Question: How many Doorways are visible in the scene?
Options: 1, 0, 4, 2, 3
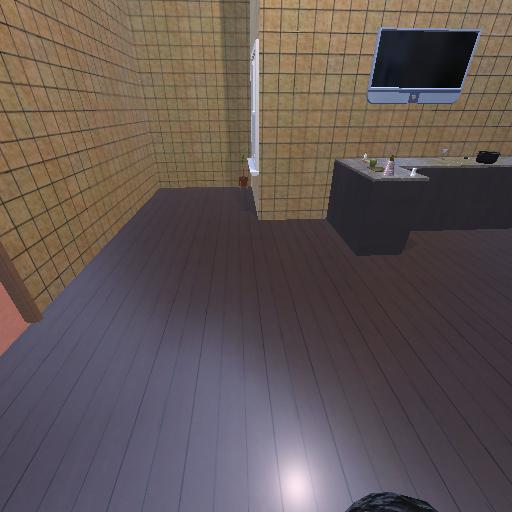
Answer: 1